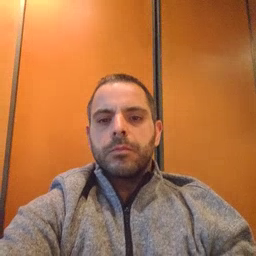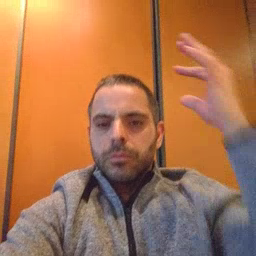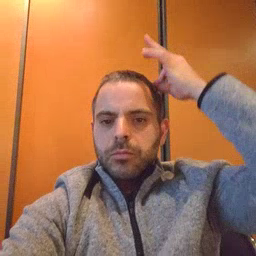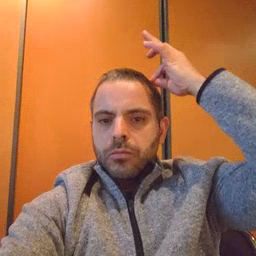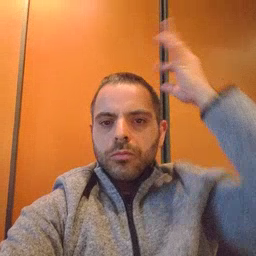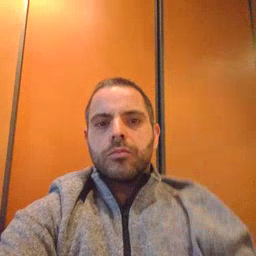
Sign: hair